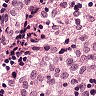
Metastatic tissue present: no